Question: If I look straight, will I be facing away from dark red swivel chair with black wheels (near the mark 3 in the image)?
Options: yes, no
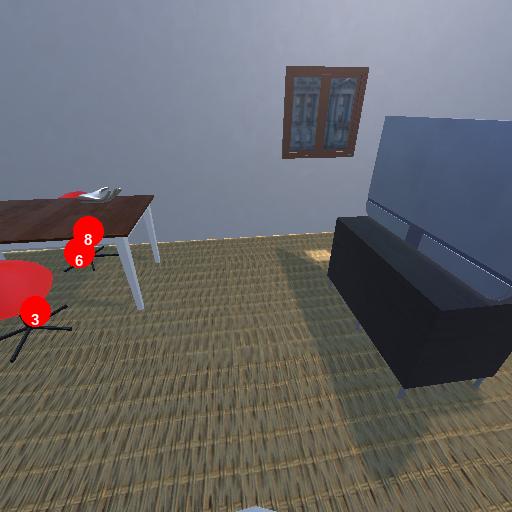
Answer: yes